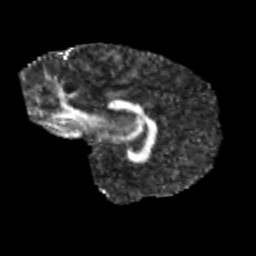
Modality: FA
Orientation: sagittal
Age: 11
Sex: male
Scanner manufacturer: siemens
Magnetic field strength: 3 T
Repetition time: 3.8 s
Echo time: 0.07 s